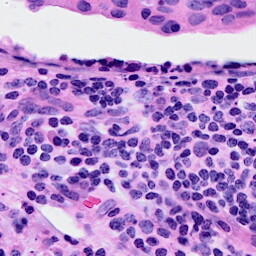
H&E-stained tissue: Breast